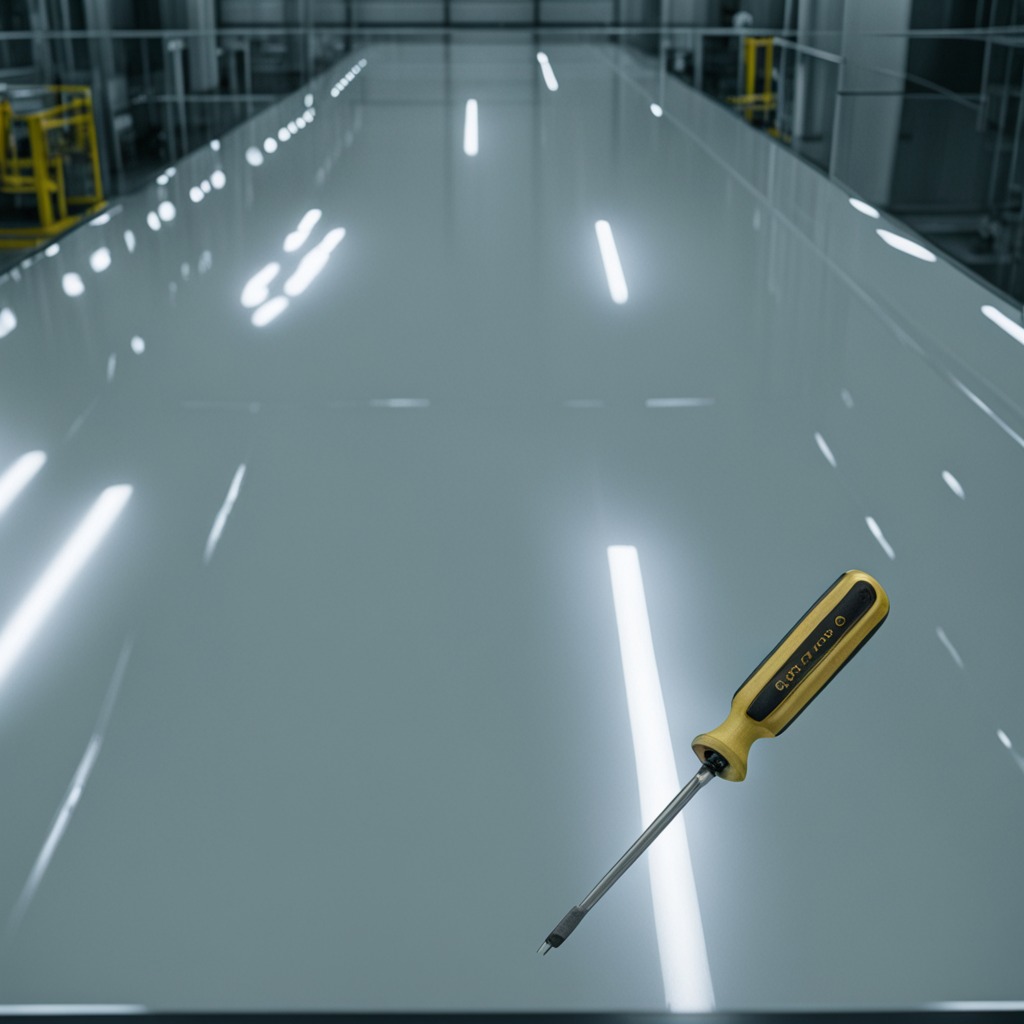
A screwdriver lies on a table in a ship maintenance bay.